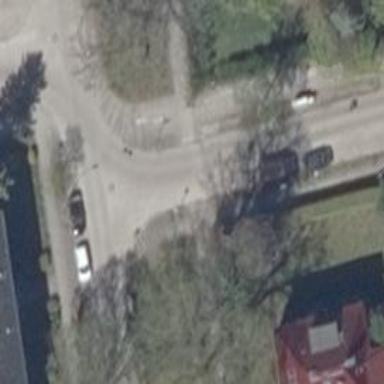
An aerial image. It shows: Unmarked crossing on the road.